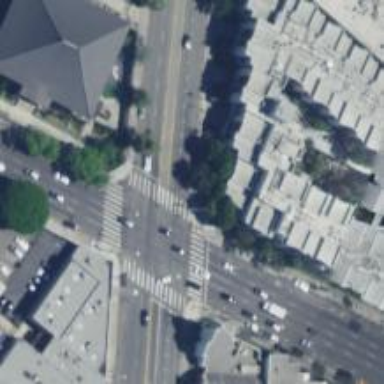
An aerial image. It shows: Zebra crossing on the road.